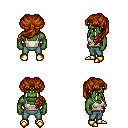
a pixel art fantasy rpg character, male body template, orc, green skin, white pirate shirt, teal pants, brunette princess hairstyle, gold boots, four views (front, back, left, right), 2x2 character sprite sheet, small pixel art, hard edges, no anti-aliasing